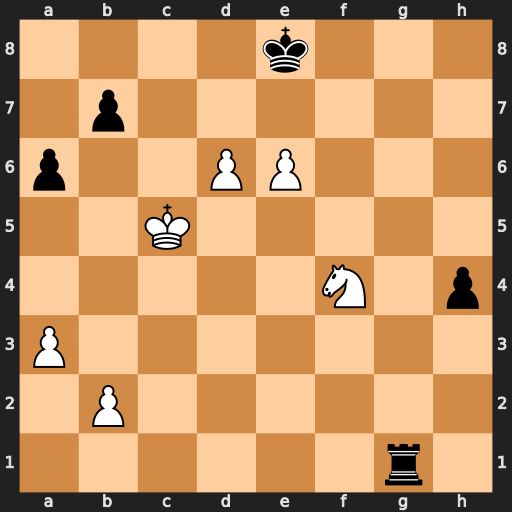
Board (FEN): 4k3/1p6/p2PP3/2K5/5N1p/P7/1P6/6r1
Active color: w
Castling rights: -
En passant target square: -
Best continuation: d7+ Kd8 Kd6